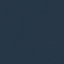
Land use / land cover: SeaLake